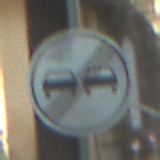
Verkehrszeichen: EndeUeberholverbot
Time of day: MorningAfternoon
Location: Outdoor (Urban)
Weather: PartlyCloudy
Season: NotSpecified
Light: Natural